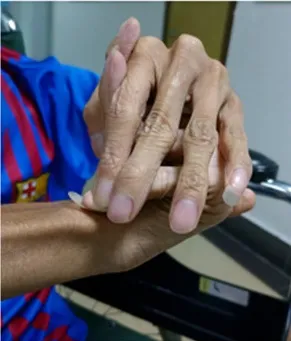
Main clinical findings of the proband. (B) Right finger with excessive dorsal flexion and the little finger pressed against the back of the hand.
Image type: medical_photograph (other_medical_photograph)